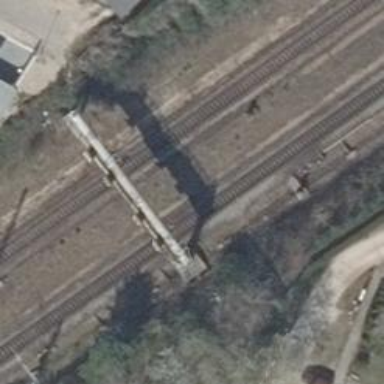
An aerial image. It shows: Railway signal.